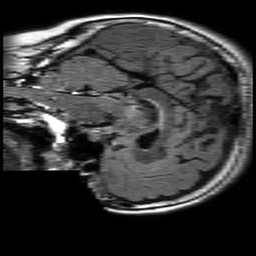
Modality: FLAIR
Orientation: sagittal
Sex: female
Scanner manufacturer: philips
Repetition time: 11 s
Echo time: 0.125 s